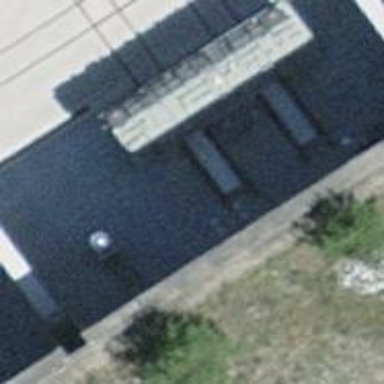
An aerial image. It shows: Outdoor main transformer.